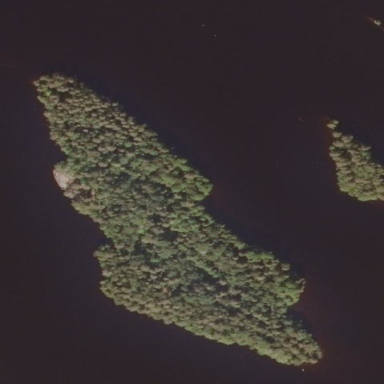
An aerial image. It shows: Island covered with woodland.